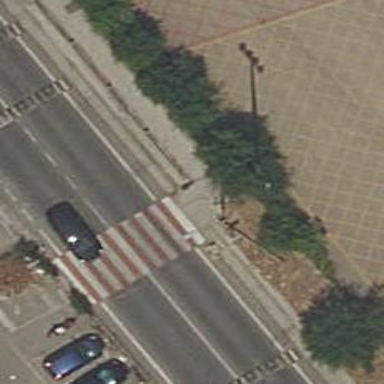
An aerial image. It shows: Uncontrolled zebra crossing on the road.